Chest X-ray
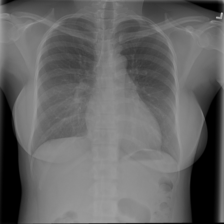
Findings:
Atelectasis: negative
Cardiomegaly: negative
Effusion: negative
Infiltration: negative
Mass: negative
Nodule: negative
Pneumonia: negative
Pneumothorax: negative
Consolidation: negative
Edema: negative
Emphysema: negative
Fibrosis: negative
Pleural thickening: negative
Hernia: negative